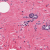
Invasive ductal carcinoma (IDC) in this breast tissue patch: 1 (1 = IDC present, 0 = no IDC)